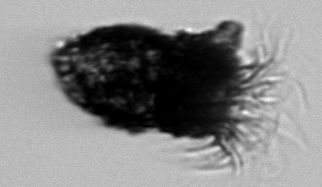
Label: Stenosemella_pacifica